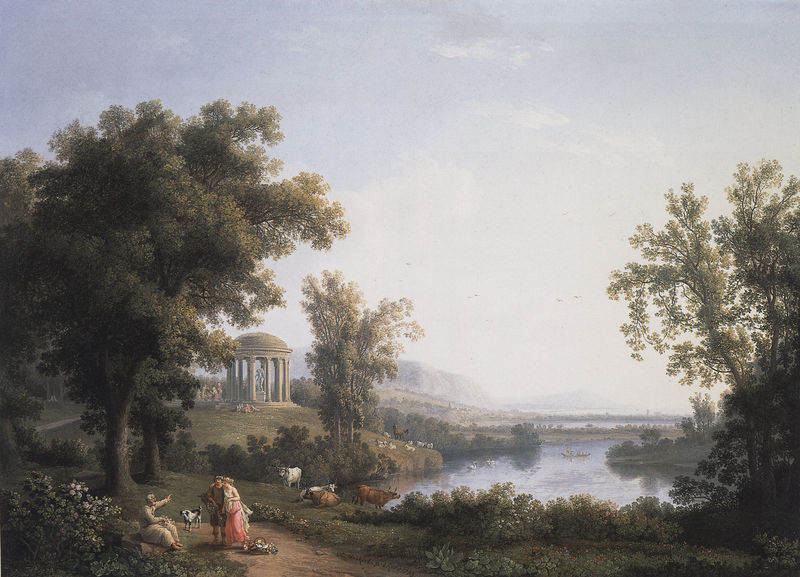
Titel: Flußlandschaft mit Amortempel
Künstler: Jacob Philipp Hackert
Institution: Privatbesitz
Schlagwörter: baum, blau, himmel, mann, meer, wasser, wolken, bäume, fluss, frauen, grün, landschaft, menschen, see, sitzen, ufer, frankreich, frau, hintergrund, kleid, pastell, anlage, ausblick, hund, park, rosen, rot, tier, tiere, weg, wiese, malerei, barock, mensch, stehen, horizont, hügel, kühe, natur, spiegelung, vieh, vögel, büsche, figur, klassizismus, paar, england, boot, pferd, rund, garten, skulptur, statue, schiff, ruhe, dunst, nebel, herde, kuh, rind, idylle, rast, spazieren, figuren, staffage, korb, tiefe, zeigen, panorama, rinder, weiden, münchen, spaziergang, wandern, idyll, sonnig, romantisch, wanderer, blattwerk, poussin, tempel, monopteros, pavillon, deuten, schafe, hirte, pavillion, englischer garten, repoussoir, idealisiert, rotunde, rundbau, tempietto, landschaftsgarten, staffagen, staffelung, weisen, ideallandschaft, böume, lorrain, galant, hünde, gebärde, monopterus, rinderherde, nicolas poussin, galante szene, lenz, 1800, 1700, lenze, nicola poussin